Interaction volume radius: 5 \u00c5
Interaction volume height: 45 \u00c5
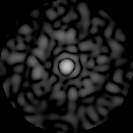
Disorder parameter: 0.8757